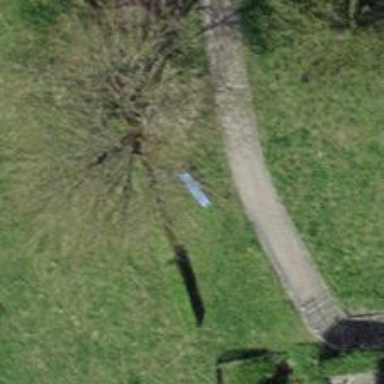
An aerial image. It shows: Blue bench.